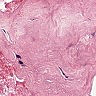
Metastatic tissue present: no